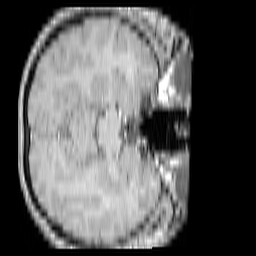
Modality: T1w
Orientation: axial
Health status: ill
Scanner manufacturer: philips
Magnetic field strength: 3 T
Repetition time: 0.3787 s
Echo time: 0.002908 s